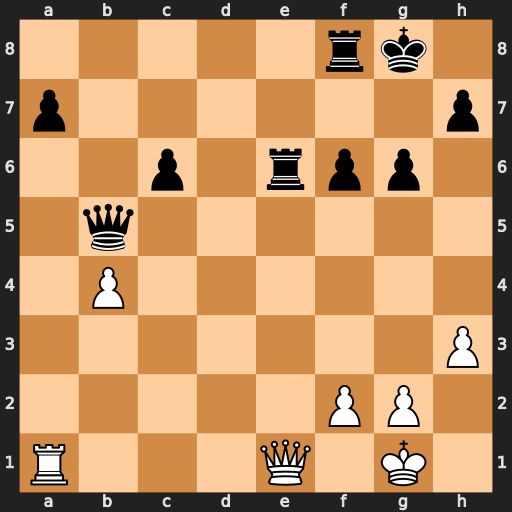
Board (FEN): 5rk1/p6p/2p1rpp1/1q6/1P6/7P/5PP1/R3Q1K1
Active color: w
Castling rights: -
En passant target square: -
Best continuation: Qxe6+ Rf7 Rxa7 Qd5 Qxd5 cxd5 Rxf7